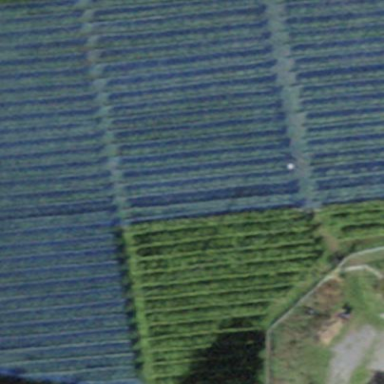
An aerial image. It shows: Vineyard growing grapes.